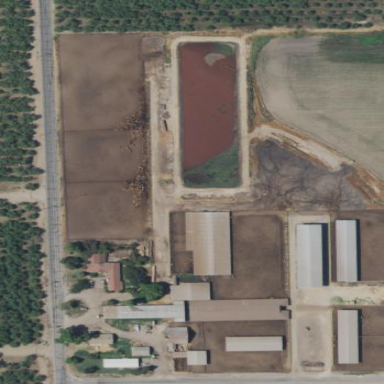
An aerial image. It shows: Farmyard area.